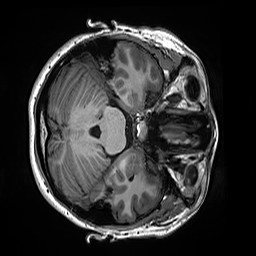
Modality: T1w
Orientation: axial
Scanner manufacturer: siemens
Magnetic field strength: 3 T
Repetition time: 2.5 s
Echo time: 0.00299 s